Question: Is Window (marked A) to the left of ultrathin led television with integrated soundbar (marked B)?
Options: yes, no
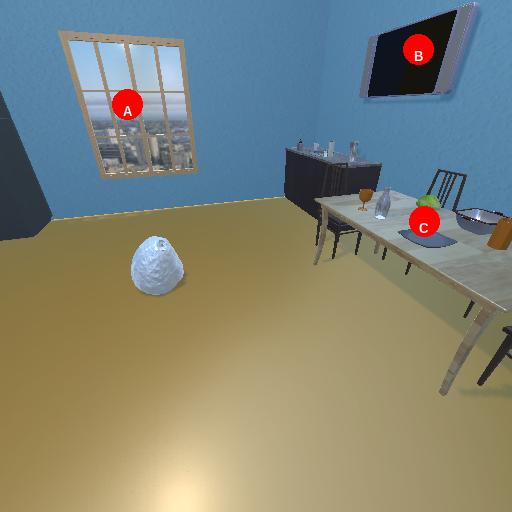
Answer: yes